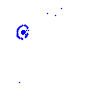
Particle: electron